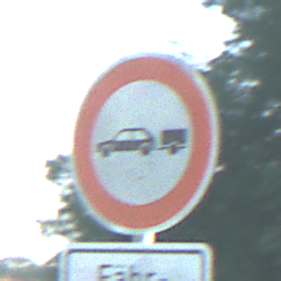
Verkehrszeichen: VerbotPersonenkraftwagenMitAnhaenger
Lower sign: SonstigeFahrzeugePersonengruppenFrei4
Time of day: MorningAfternoon
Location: Outdoor (RoadRail)
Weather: Clear
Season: NotSpecified
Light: Natural